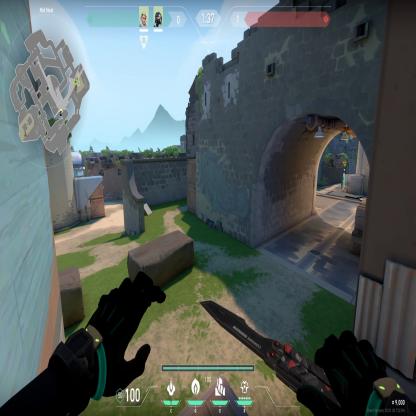
Label: teammate